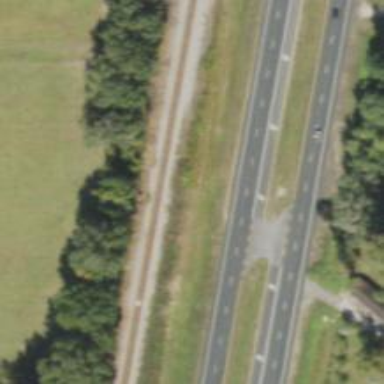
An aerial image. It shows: Asphalt road designated as trunk highway.